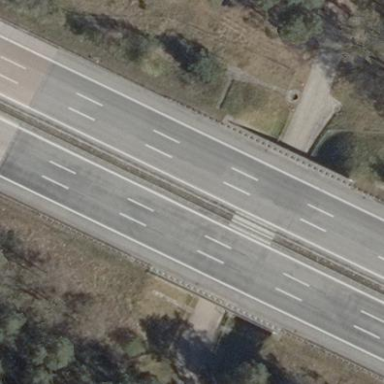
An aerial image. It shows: It's motorway area.